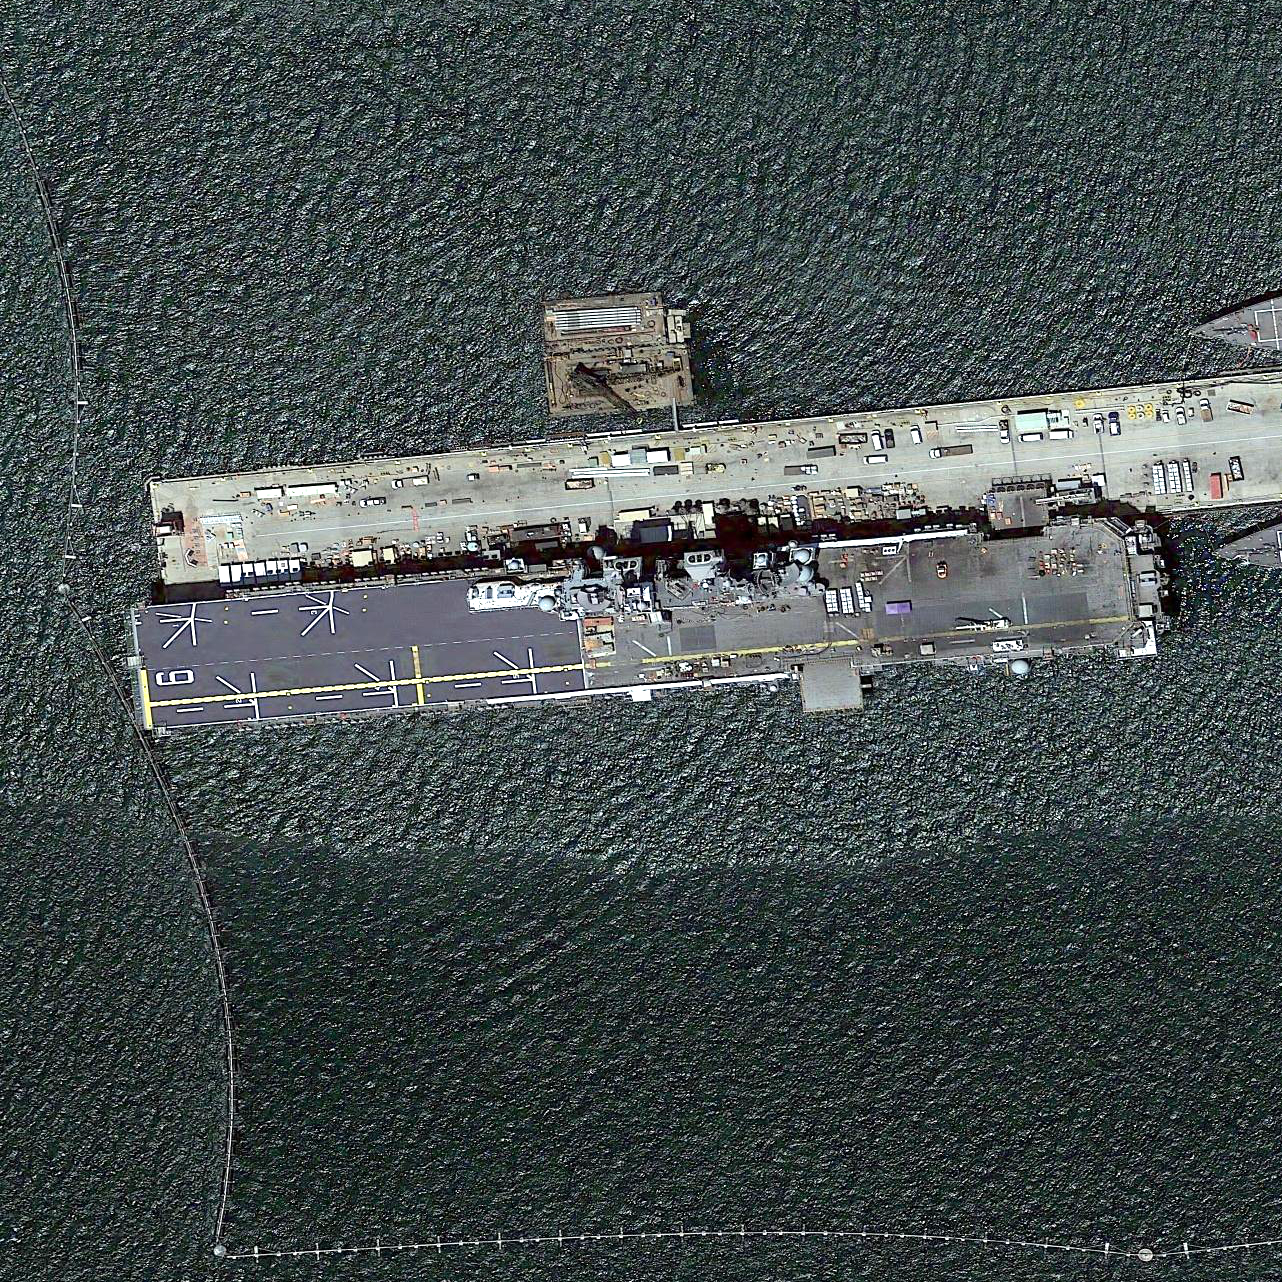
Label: assault